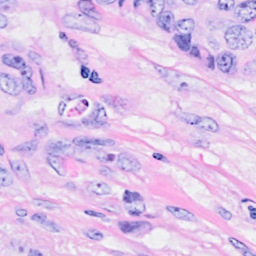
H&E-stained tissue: Breast